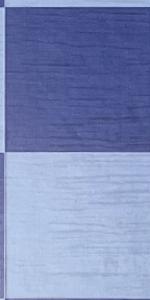
Label: Empty